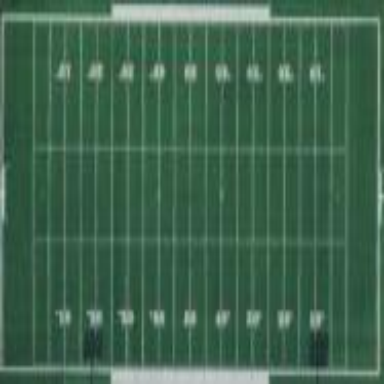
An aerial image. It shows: Pitch for American football.